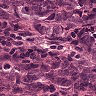
Metastatic tissue present: yes